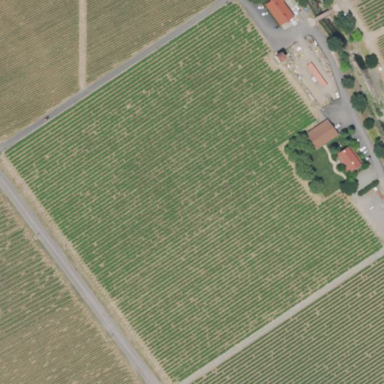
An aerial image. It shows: Vineyard growing grapes.